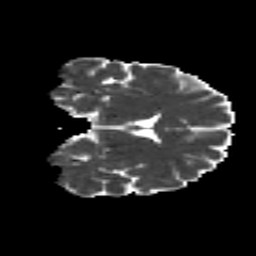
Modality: MD
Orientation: coronal
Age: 26
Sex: male
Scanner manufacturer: siemens
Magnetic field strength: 3 T
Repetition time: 8.8 s
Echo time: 0.085 s